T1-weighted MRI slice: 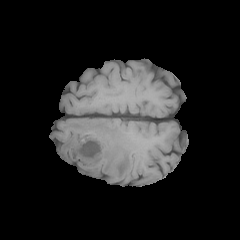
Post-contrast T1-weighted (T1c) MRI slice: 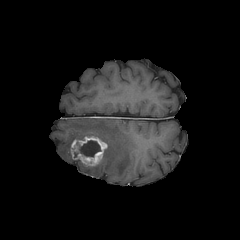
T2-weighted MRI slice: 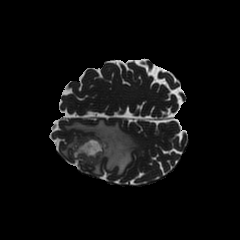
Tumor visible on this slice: yes